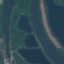
Land use / land cover class: River